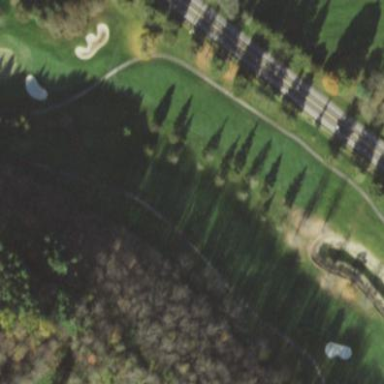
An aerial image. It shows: Golf fairway in the image.